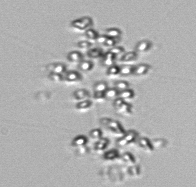
Label: Chaetoceros_didymus_TAG_external_flagellate